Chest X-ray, AP view. Patient: 62 years old, sex M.
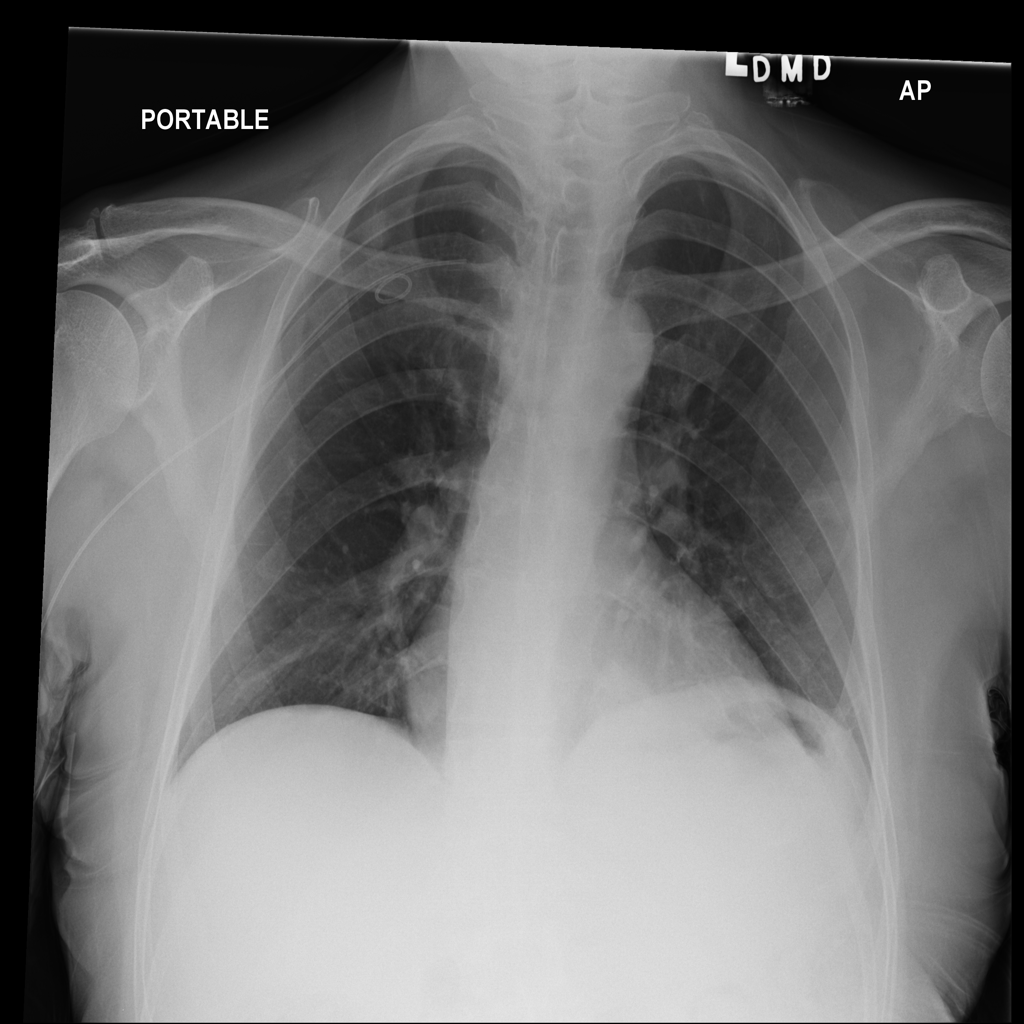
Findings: No Finding